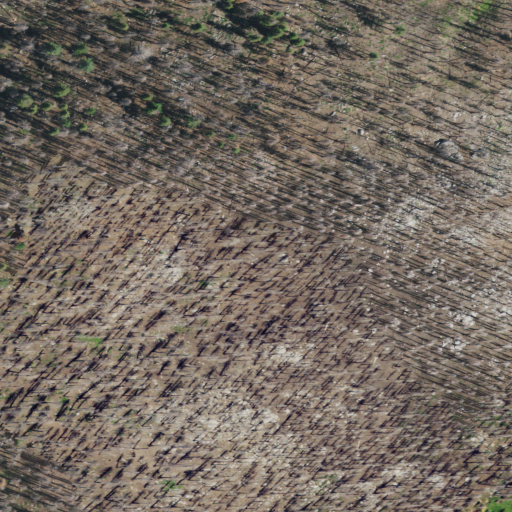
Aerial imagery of mountain in California named Irving Mountain containing grassland and evergreen forest